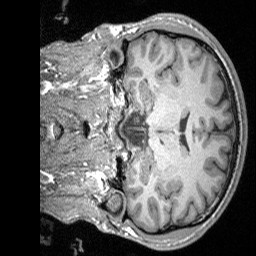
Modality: T1w
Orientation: coronal
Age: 21
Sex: male
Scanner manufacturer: siemens
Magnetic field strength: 3 T
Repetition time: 1.9 s
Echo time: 0.00252 s